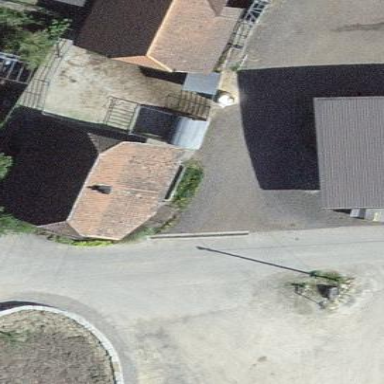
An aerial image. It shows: Farm auxiliary building.